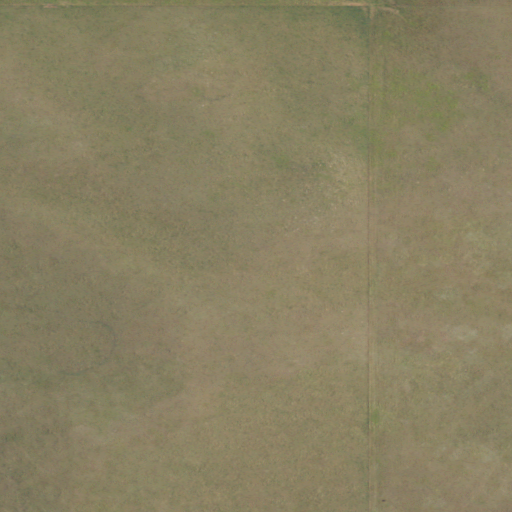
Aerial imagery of mountain in North Dakota named Barths Butte containing only grassland